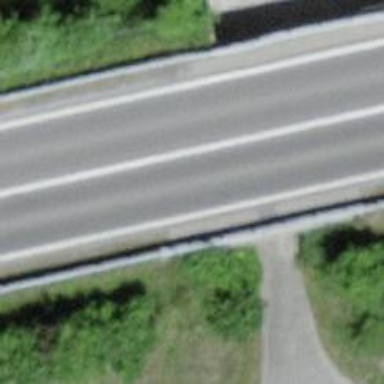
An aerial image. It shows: Bridge over trunk highway that serves as motorroad.